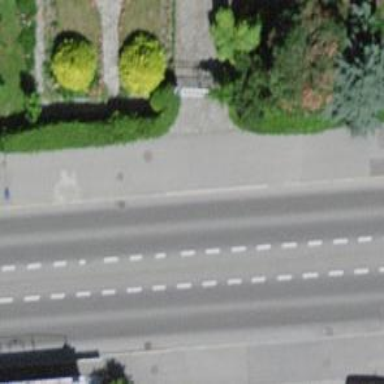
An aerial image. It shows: Hedge barrier.